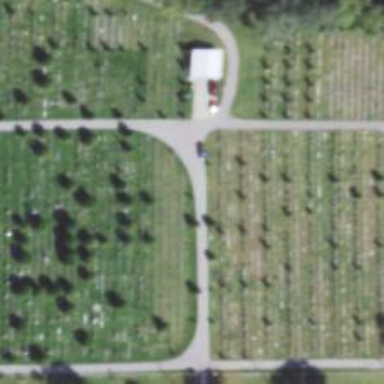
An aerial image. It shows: Asphalt driveway designated for cemetery use.